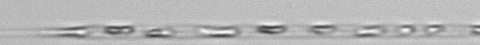
Label: Rhizosolenia